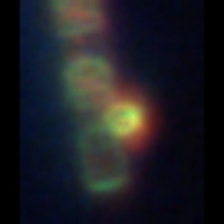
Taxon: Chaetoceros
Group: Diatoms